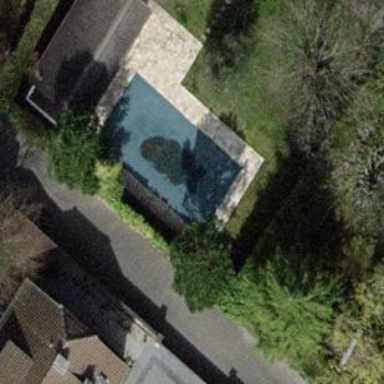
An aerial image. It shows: Outdoor swimming pool in leisure land area.